Interaction volume radius: 5 \u00c5
Interaction volume height: 25 \u00c5
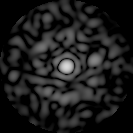
Disorder parameter: 0.8316